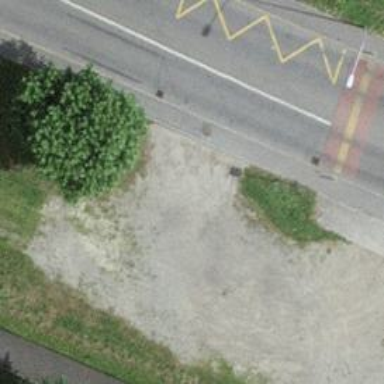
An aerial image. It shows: Bus stop with platform for public transport.